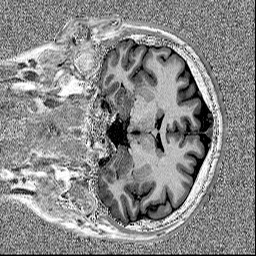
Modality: MP2RAGE
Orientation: coronal
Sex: male